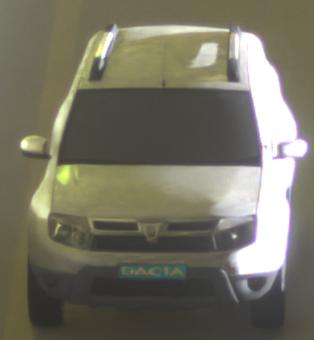
Make: Dacia
Model: Duster dCi 110 FAP
Detailed model: Duster (I)
Model produced from: 2010/06
Model produced until: 2013/11
Doors: 5
Color: white
Road condition: dry road
Daytime: night
Contrast: high contrast